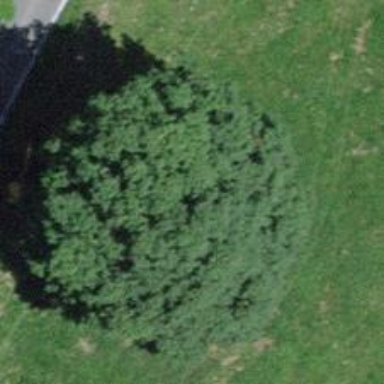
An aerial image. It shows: Beautiful tree in nature.